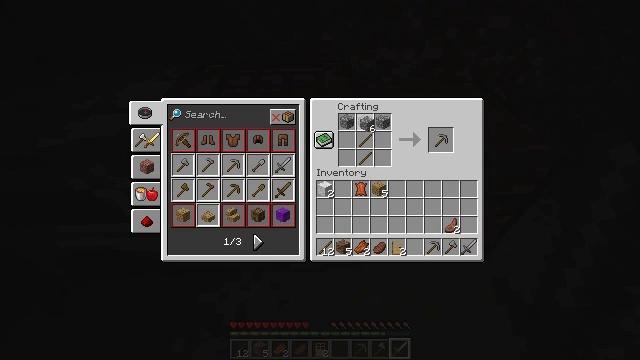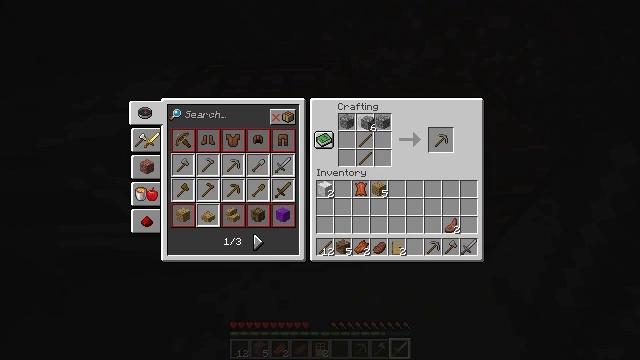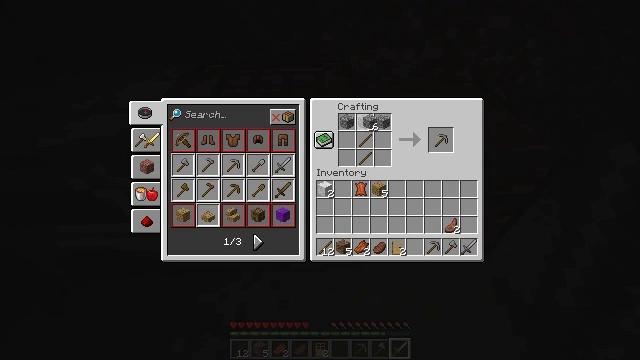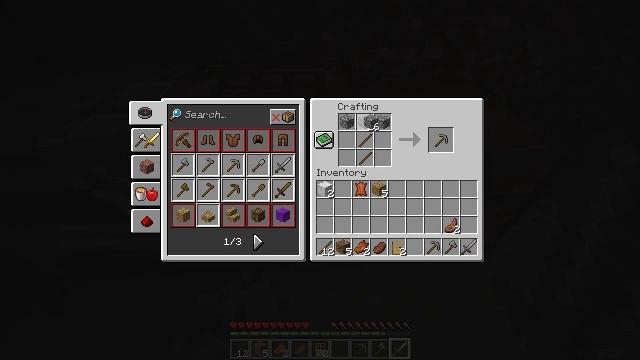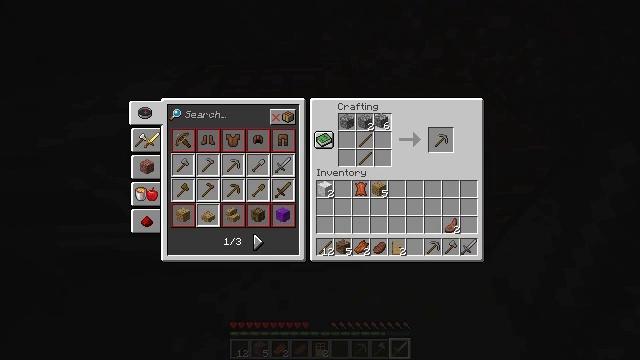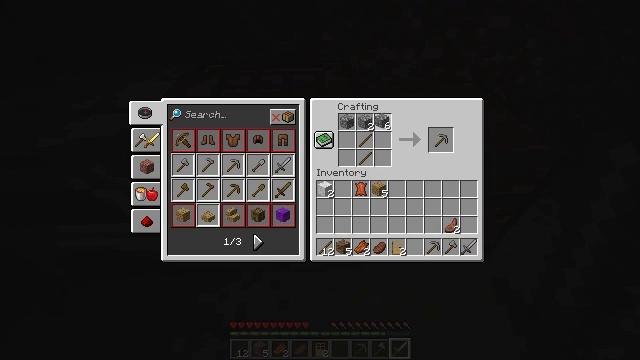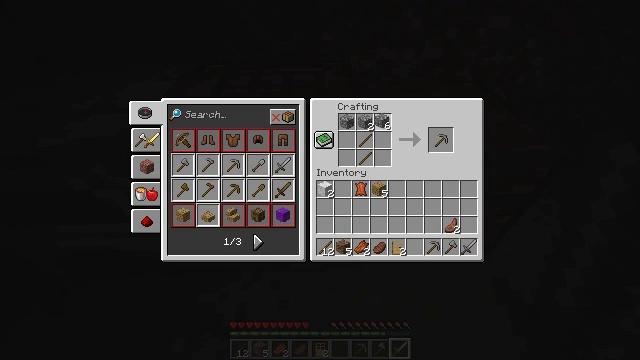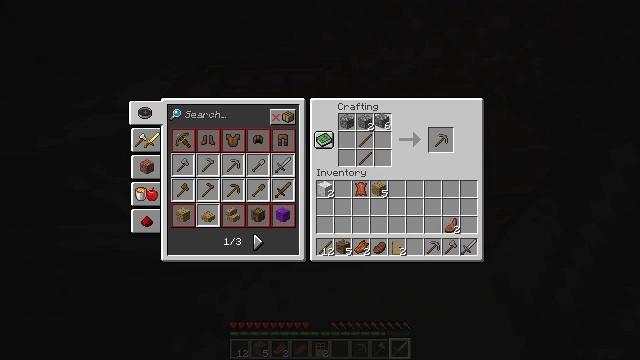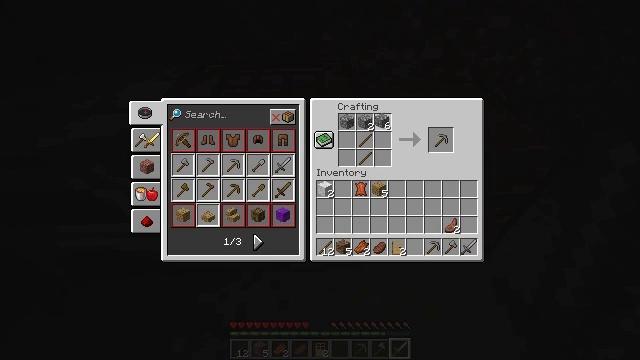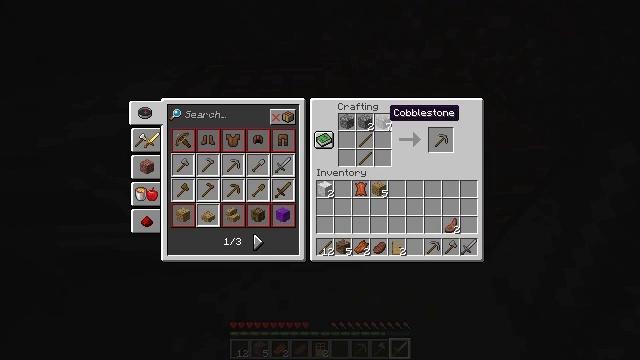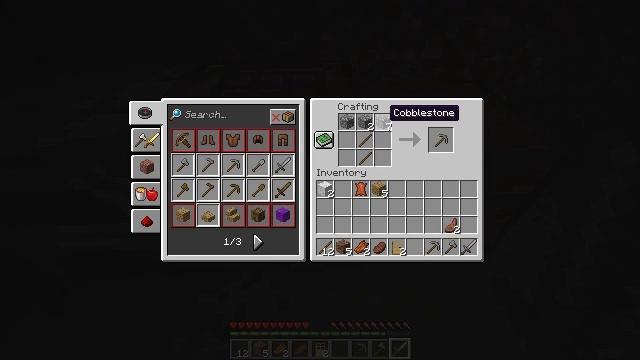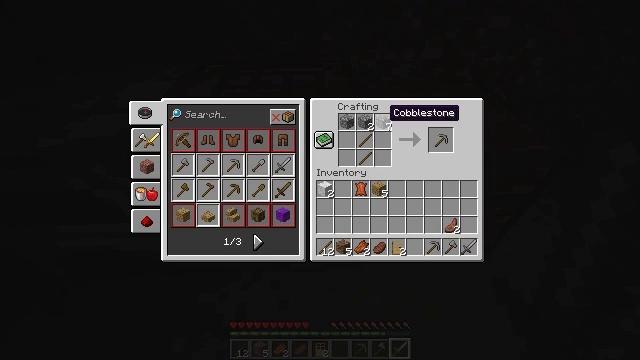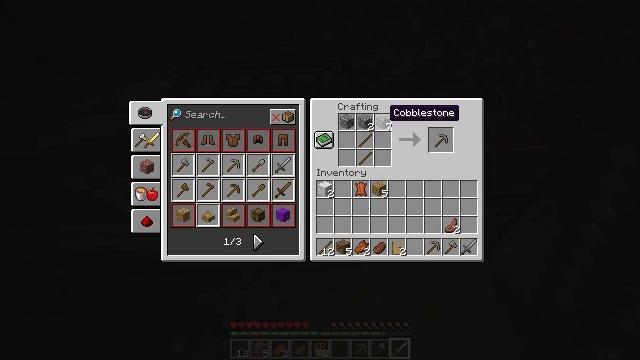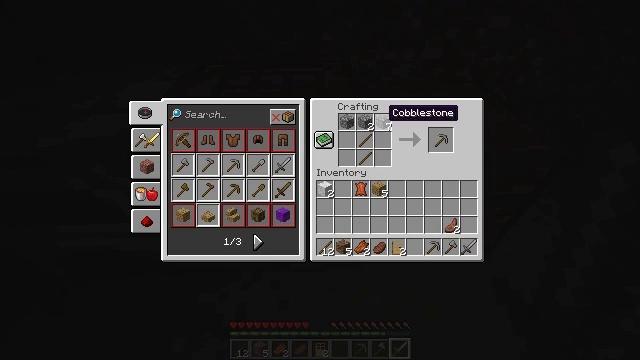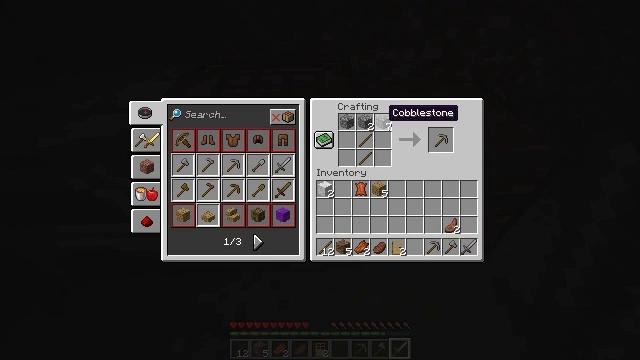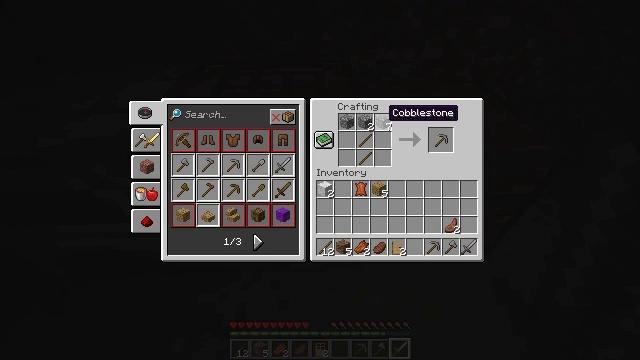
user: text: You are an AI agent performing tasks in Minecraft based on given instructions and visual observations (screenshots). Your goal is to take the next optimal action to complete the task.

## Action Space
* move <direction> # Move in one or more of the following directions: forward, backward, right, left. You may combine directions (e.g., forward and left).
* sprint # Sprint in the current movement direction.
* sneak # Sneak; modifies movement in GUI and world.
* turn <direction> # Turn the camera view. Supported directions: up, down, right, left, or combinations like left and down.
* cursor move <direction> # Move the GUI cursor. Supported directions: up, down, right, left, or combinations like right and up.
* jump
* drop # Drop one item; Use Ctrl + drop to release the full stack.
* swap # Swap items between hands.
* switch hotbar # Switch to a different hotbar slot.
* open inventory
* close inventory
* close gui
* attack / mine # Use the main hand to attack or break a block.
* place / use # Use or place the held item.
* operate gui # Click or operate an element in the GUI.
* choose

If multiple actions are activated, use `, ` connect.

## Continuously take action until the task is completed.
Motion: motion action
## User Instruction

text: Obtain a stone hoe through the crafting process.
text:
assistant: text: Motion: no_op
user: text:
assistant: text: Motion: no_op
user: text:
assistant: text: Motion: no_op
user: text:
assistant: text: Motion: cursor move right
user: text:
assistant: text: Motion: no_op
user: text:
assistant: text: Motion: no_op
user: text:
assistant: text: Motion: no_op
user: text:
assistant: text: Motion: operate gui
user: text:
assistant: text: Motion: operate gui
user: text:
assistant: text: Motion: no_op
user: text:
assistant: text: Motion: no_op
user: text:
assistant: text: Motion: no_op
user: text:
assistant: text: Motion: no_op
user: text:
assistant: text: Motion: no_op
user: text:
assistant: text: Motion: no_op
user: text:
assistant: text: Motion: no_op
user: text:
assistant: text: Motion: no_op
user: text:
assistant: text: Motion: no_op
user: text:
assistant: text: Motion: no_op
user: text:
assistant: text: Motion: choose
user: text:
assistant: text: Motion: choose
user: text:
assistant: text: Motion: choose
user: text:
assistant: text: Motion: choose
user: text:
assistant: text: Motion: no_op
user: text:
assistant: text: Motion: no_op
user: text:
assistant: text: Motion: no_op
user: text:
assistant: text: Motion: no_op
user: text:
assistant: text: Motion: no_op
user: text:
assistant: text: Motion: no_op
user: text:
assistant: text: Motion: no_op